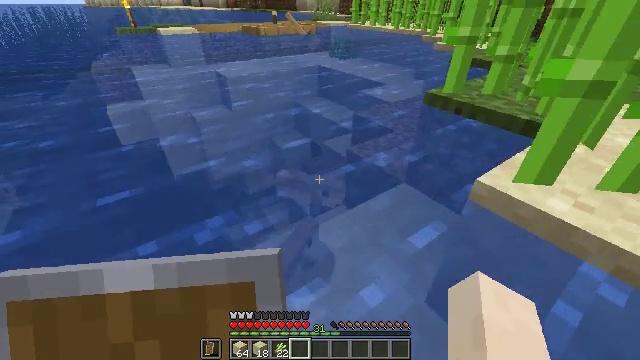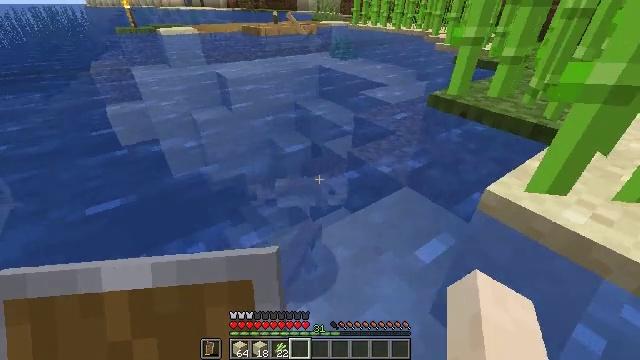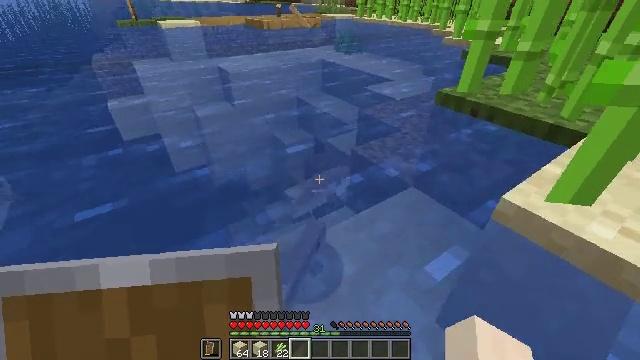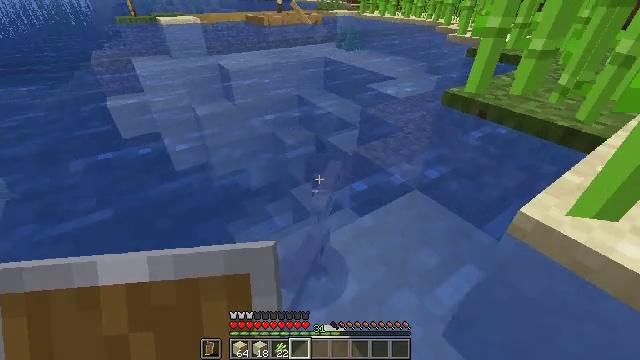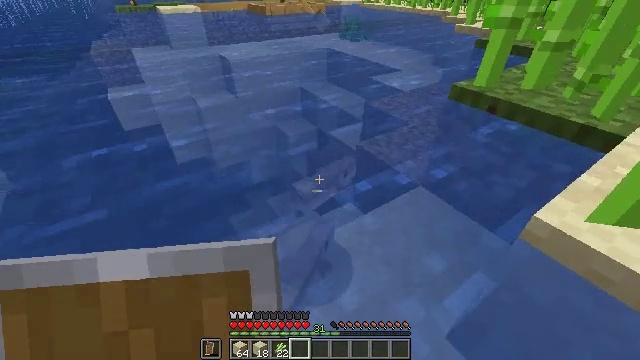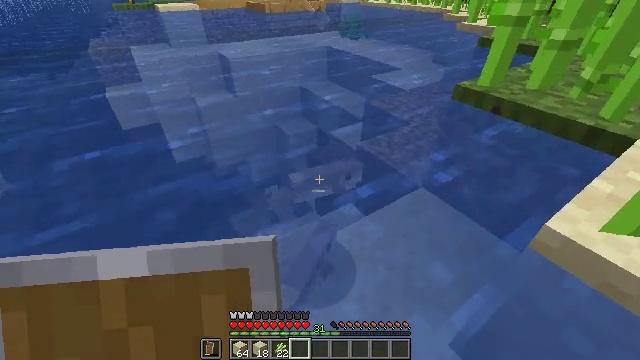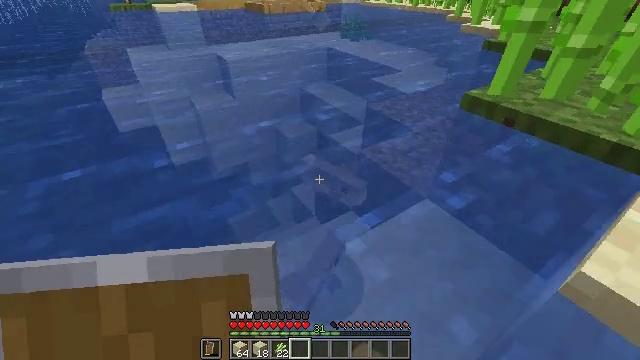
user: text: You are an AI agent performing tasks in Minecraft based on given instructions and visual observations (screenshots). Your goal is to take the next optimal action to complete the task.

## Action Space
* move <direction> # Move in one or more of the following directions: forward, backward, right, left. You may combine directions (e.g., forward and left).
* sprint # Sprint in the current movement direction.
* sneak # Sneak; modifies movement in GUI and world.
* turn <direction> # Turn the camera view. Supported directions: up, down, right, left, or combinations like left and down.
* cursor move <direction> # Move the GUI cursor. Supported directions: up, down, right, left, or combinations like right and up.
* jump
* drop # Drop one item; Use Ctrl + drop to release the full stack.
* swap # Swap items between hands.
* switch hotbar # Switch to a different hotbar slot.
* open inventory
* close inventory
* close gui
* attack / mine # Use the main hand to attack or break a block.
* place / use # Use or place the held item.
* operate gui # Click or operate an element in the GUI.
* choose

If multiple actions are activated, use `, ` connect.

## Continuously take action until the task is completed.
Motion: motion action
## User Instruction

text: Hunt fish.
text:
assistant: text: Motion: move forward
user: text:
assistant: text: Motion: move forward, turn down, attack / mine
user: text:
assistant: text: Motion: move forward, attack / mine
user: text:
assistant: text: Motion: move forward, turn down, attack / mine
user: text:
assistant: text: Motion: move forward, attack / mine
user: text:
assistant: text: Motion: move forward
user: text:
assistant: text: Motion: no_op